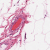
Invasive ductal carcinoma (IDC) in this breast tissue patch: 0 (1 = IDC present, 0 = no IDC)